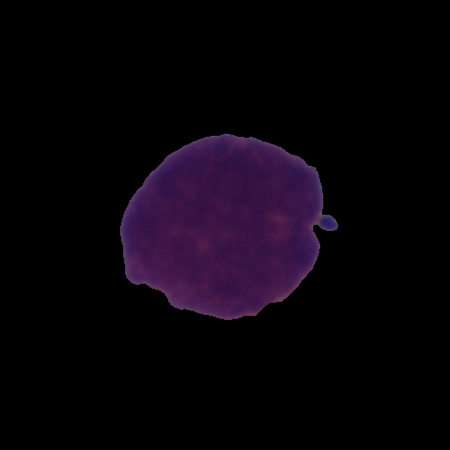
Label: cancer